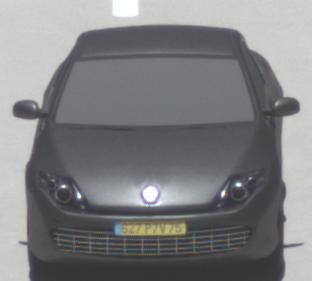
Make: Renault
Model: Laguna Coupé TCe 170
Detailed model: Laguna (III) Coupé
Model produced from: 2010/11
Model produced until: 2011/05
Doors: 2
Color: gray
Road condition: dry road
Daytime: midday
Contrast: high contrast